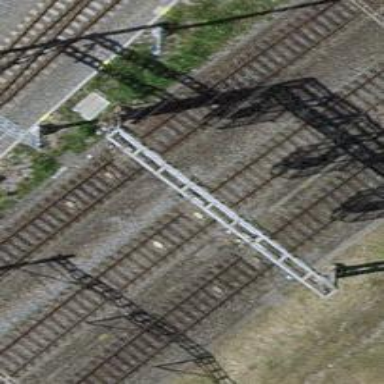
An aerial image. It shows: Railway signal.